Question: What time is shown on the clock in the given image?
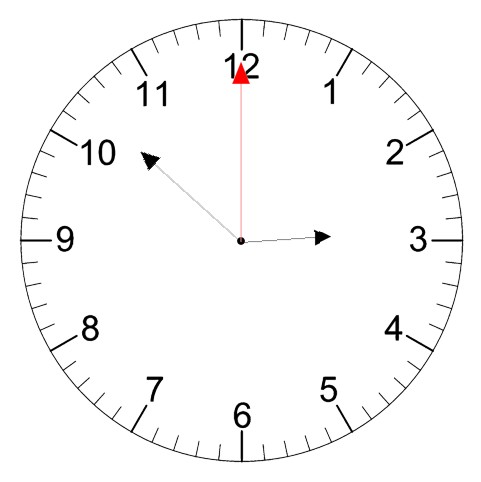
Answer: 02:52:00